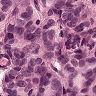
Metastatic tissue present: yes